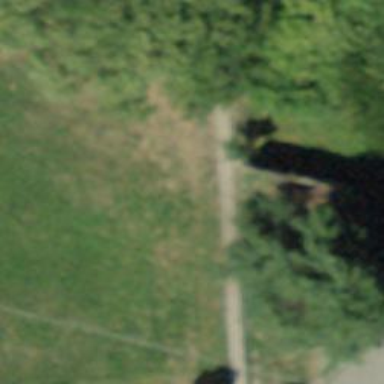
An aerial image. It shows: Unpaved footway.